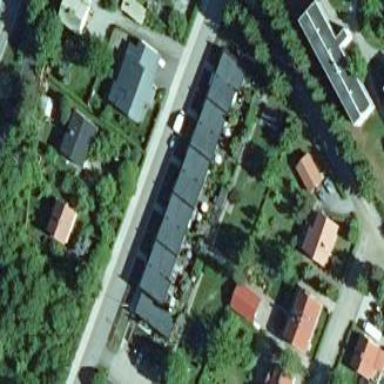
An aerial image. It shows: Terrace building.